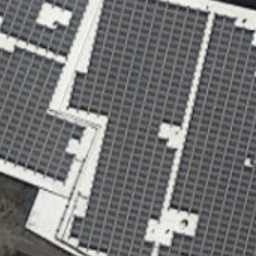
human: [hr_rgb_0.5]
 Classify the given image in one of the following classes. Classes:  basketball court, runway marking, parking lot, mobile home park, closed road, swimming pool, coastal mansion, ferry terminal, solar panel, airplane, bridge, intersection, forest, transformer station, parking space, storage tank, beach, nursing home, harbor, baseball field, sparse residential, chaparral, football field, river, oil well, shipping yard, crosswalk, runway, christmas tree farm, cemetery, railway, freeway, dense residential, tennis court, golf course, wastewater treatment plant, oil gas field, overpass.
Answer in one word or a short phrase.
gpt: solar panel